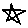
Label: star